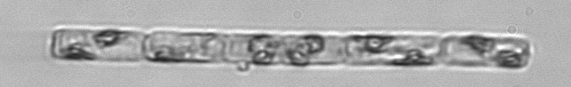
Label: Guinardia_delicatula